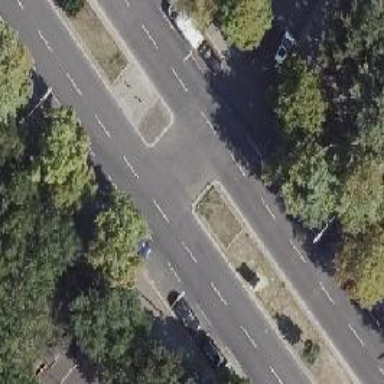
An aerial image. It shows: Residential road with asphalt surface. It is dual carriageway.